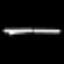
Label: line